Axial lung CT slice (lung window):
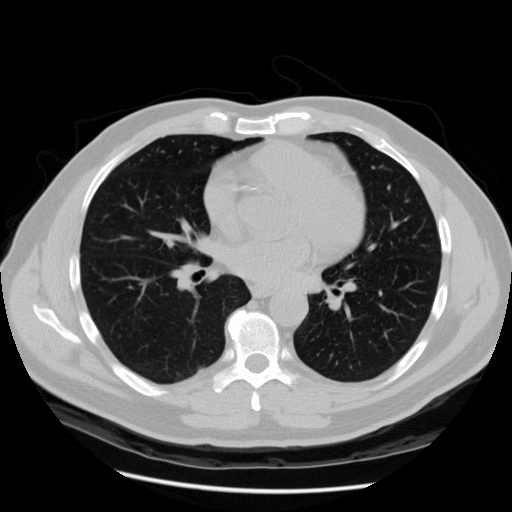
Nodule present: no